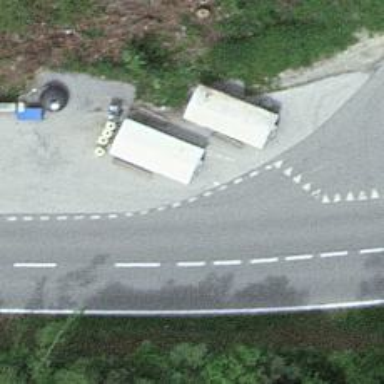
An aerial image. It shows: Waste disposal facility.